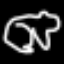
Label: frog